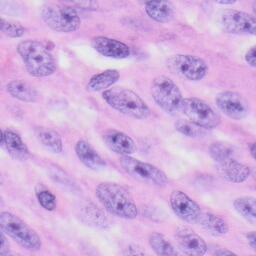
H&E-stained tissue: Skin